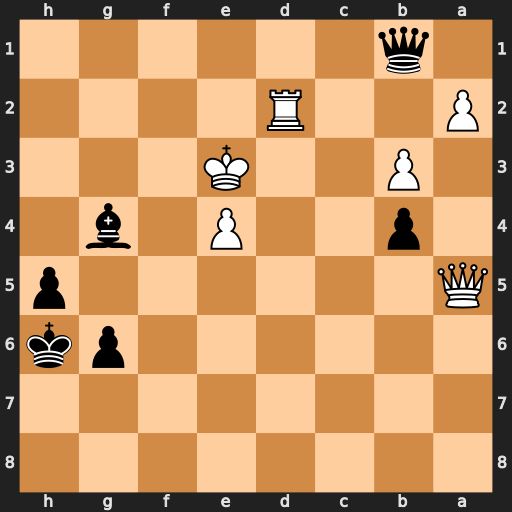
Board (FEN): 8/8/6pk/Q6p/1p2P1b1/1P2K3/P2R4/1q6
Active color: b
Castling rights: -
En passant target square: -
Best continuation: Qe1+ Kd3 Qg3+ Kc4 Qc3+ Kb5 Qxd2